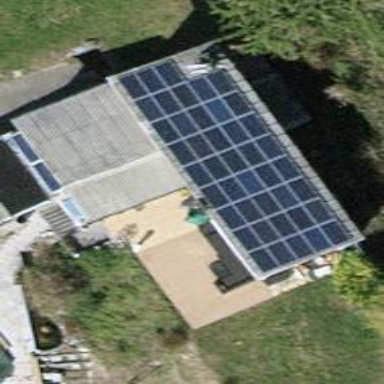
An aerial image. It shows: Solar power generator using photovoltaic method with solar photovoltaic panel types.